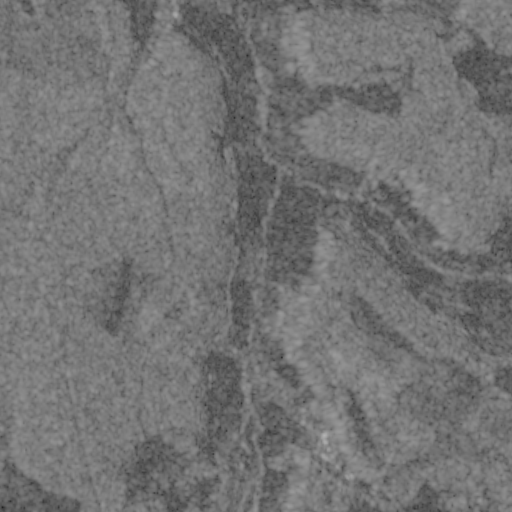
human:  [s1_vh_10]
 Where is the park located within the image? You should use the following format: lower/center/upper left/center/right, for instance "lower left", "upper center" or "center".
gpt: The park is located in the lower center of the image.
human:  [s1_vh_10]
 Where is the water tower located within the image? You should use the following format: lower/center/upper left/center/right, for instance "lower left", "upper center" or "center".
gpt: The water tower is located in the lower center of the image.
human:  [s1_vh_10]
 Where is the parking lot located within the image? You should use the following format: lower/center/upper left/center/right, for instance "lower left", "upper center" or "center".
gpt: There is no parking lot in the image.

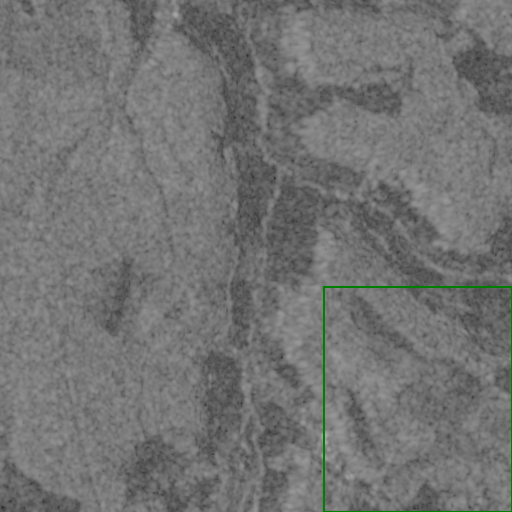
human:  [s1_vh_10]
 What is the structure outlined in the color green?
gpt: The structure outlined in green is a crop field.
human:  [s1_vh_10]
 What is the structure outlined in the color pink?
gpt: There is no pink outline.